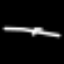
Label: line